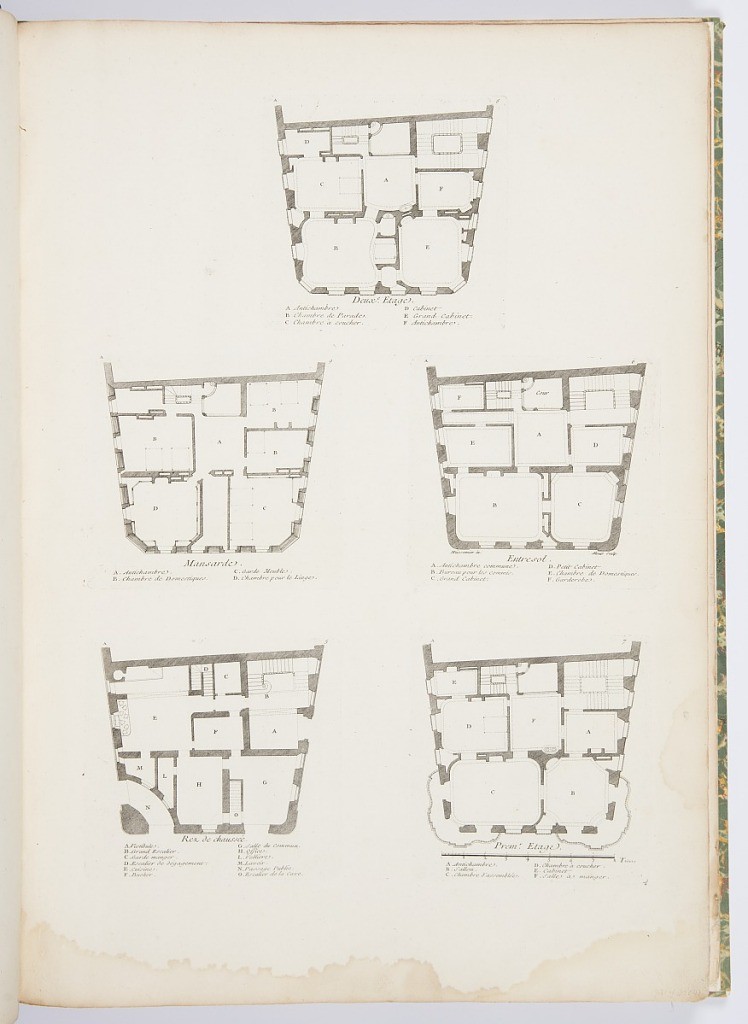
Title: Deuxieme Etage
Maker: Juste-Aurèle Meissonnier, French, b. Italy, 1695–1750
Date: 1742–50
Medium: etching and engraving on paper
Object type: Print
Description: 1921-6-212-4-a: Architectural plan with alphabetical notations ide...;     1921-6-212-4-b: Architectural plan with alphabetical notations ide...;     1921-6-212-4-c: Architectural plan with alphabetical notations ide...;     1921-6-212-4-d: Architectural plan with alphabetical notations ide...;     1921-6-212-4-e: Architectural plan with alphabetical notations ide...